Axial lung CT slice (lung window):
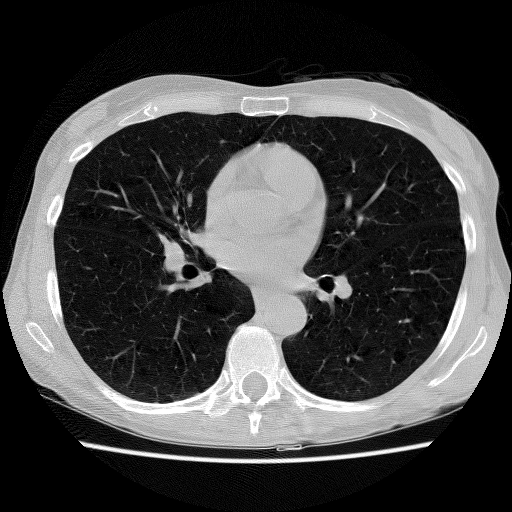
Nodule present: no